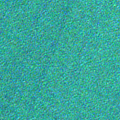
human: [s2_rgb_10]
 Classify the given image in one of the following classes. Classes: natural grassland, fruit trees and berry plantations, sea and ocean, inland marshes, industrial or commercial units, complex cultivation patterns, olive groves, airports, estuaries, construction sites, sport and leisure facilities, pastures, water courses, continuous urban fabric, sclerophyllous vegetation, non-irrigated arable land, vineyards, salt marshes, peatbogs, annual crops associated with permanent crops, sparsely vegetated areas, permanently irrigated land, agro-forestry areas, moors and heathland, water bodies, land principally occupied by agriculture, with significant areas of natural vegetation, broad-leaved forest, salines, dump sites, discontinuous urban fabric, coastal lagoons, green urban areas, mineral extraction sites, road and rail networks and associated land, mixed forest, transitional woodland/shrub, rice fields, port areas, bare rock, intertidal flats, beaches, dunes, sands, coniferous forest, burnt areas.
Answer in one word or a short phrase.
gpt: sea and ocean